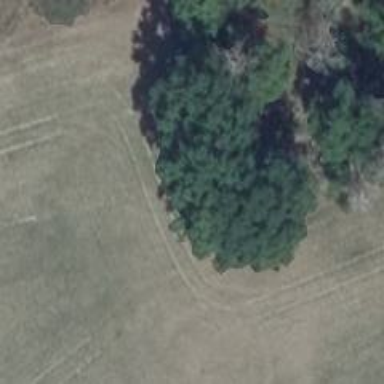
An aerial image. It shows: Hunting stand.